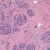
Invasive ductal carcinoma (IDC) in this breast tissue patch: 1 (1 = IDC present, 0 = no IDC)